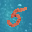
Label: 5